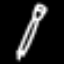
Label: pencil